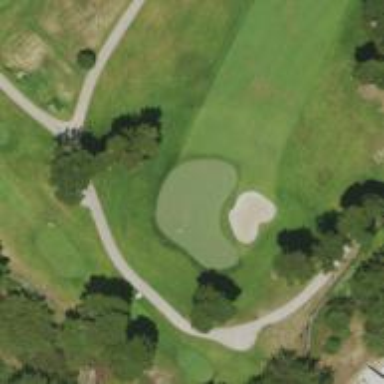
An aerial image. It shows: View of golf hole.